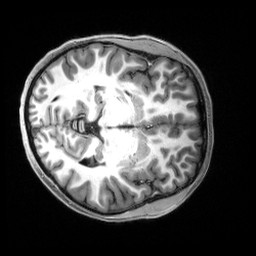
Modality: T1w
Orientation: axial
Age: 21
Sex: female
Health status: healthy
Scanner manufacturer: siemens
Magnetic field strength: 3 T
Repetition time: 2.5 s
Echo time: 0.00222 s